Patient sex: F
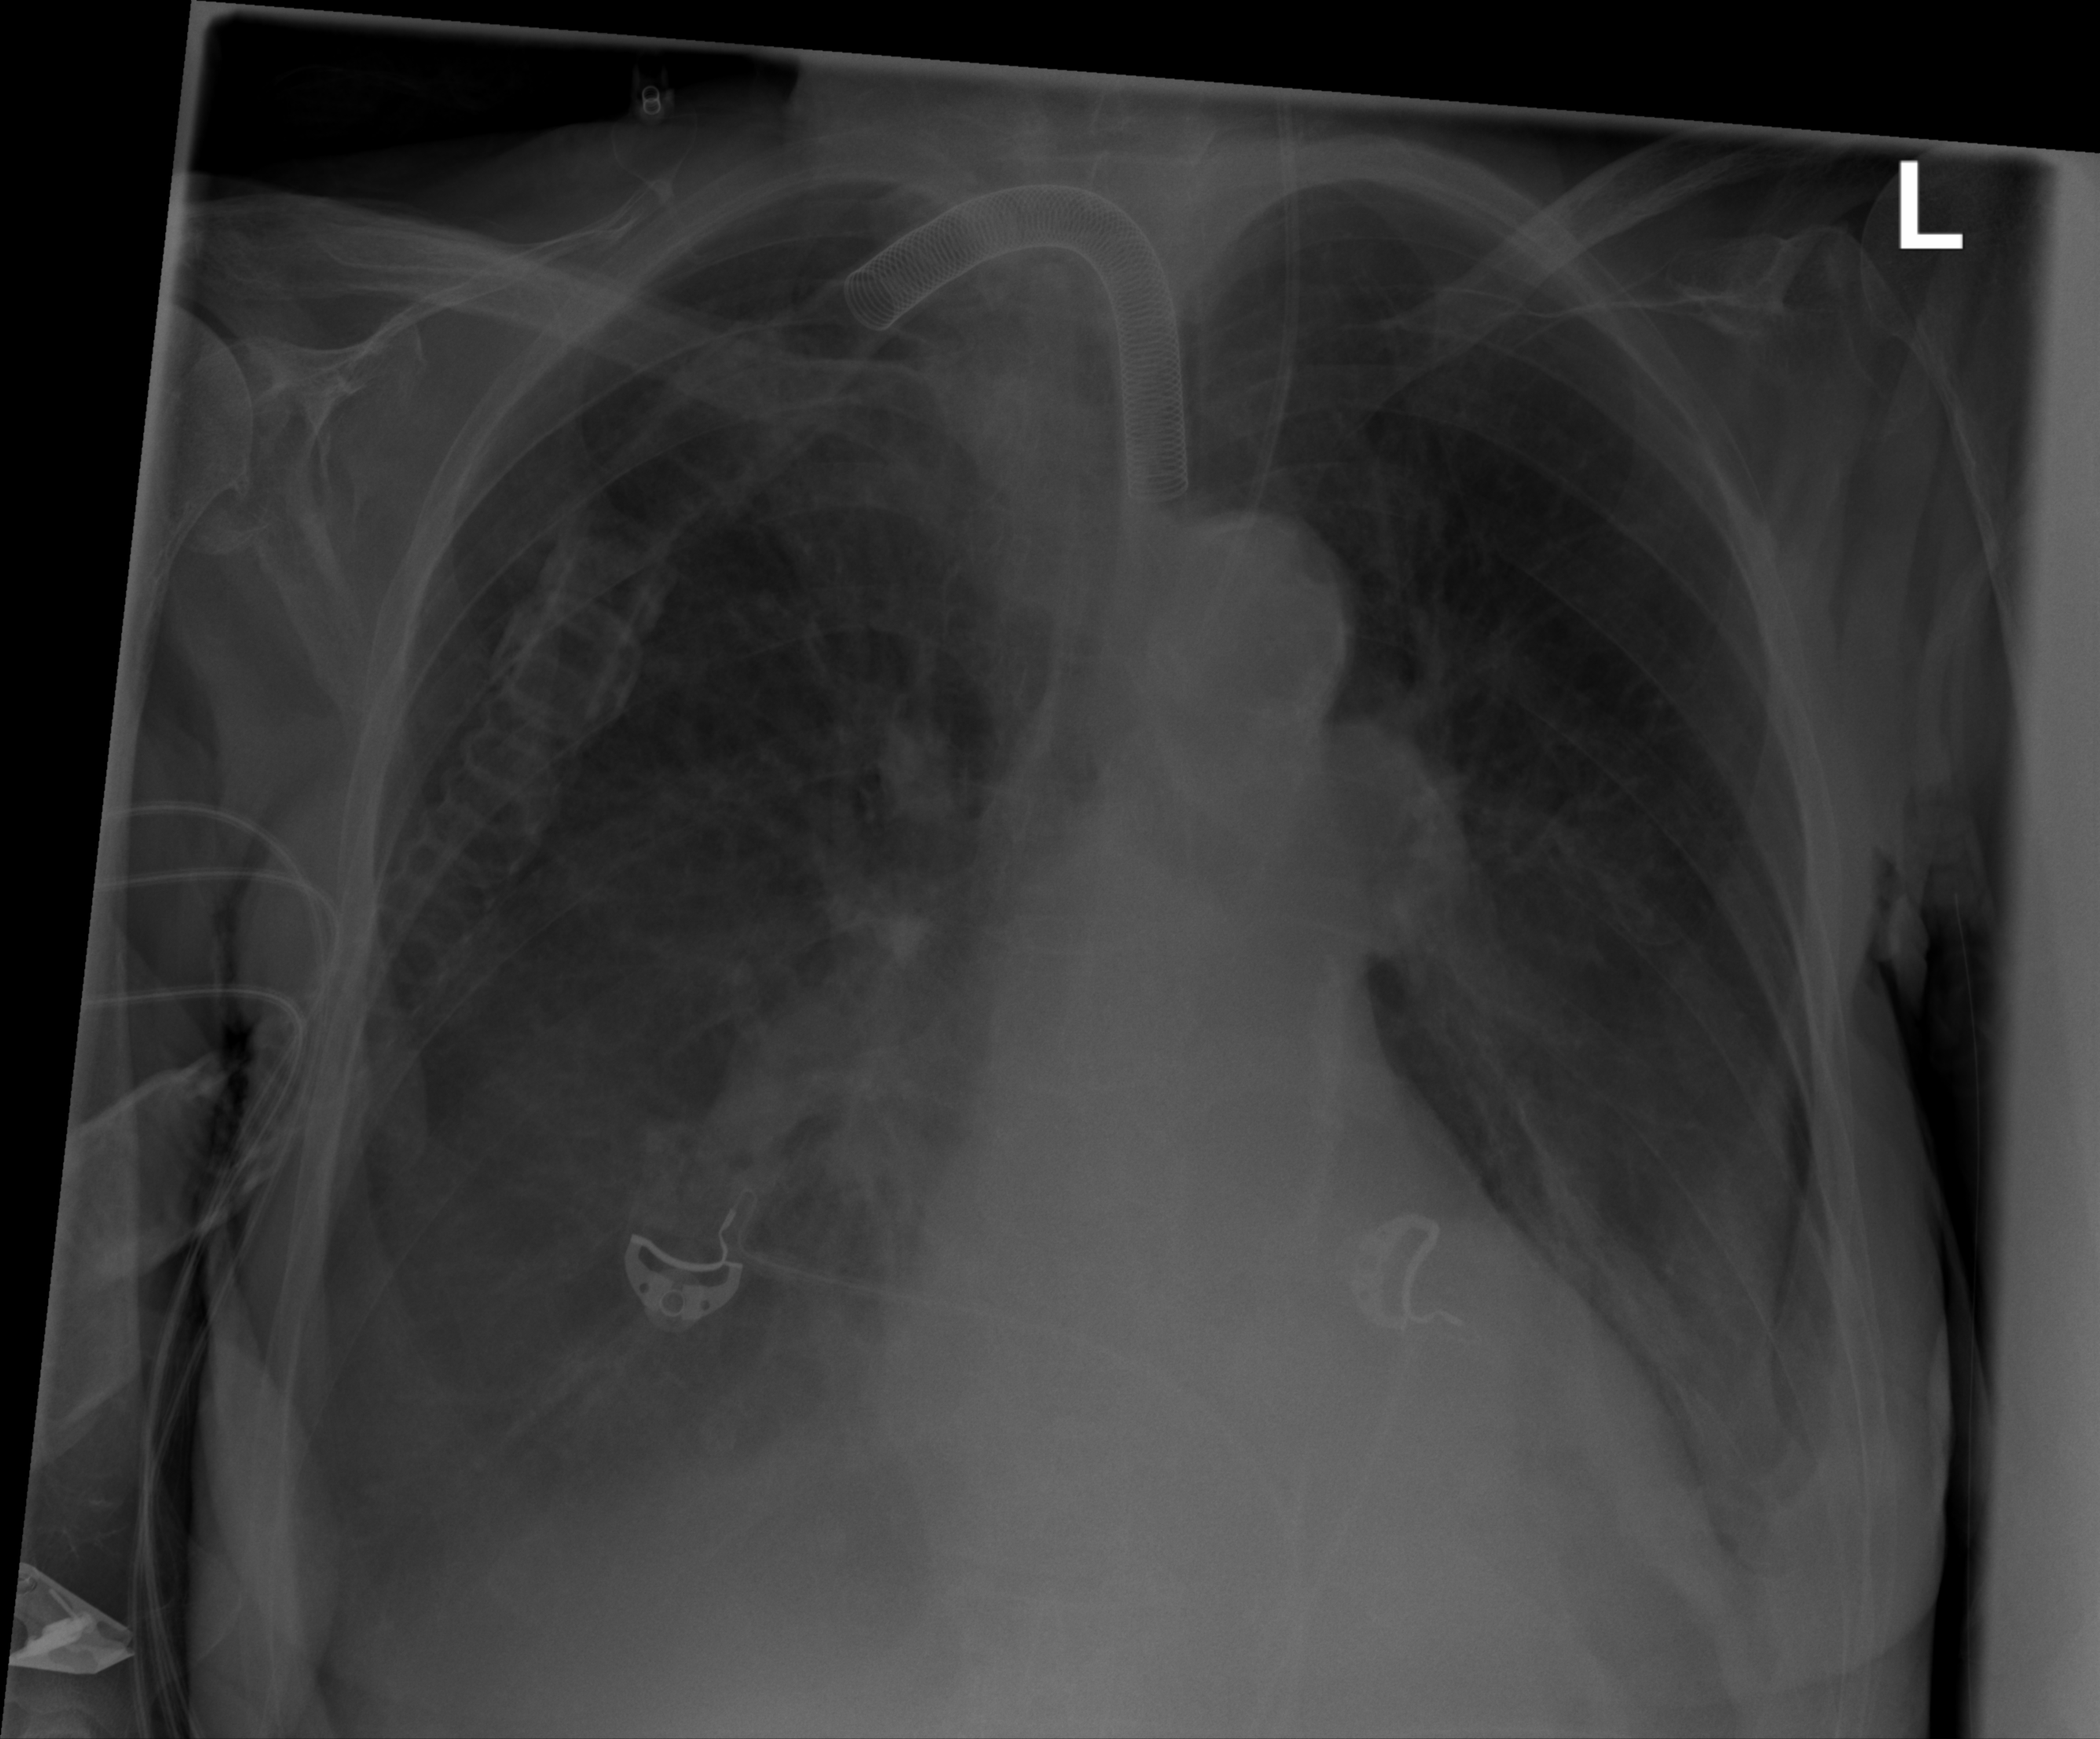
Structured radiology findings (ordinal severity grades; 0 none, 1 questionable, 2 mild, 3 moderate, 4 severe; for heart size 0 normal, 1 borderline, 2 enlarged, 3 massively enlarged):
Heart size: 1
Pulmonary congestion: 0
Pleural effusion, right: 2
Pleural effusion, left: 2
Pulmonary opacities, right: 0
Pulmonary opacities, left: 0
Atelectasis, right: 2
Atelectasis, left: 2